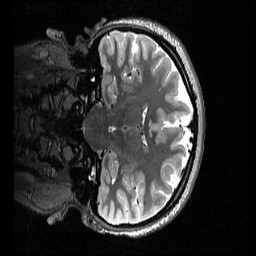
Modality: T2w
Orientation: coronal
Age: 19
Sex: female
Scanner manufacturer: siemens
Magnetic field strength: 3 T
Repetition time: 3.2 s
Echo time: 0.566 s